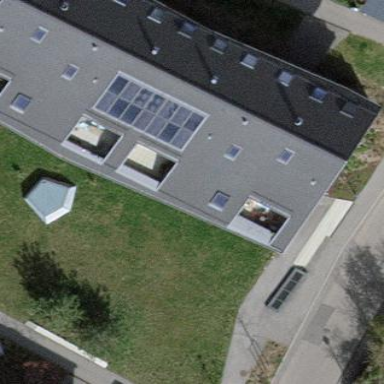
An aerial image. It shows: View of roof of building.